Field crop: tomato
Growth stage: 2
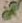
Species: solanum